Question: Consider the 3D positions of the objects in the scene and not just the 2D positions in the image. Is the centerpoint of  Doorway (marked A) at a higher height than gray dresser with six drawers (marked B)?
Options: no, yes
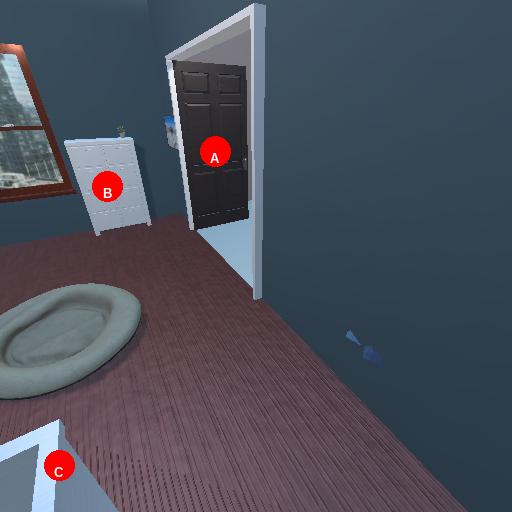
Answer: no